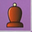
Piece: bB